Question: I would like to render a Java Swing component, e.g. a JButton, which I also put on a JFrame, to a BufferedImage. This works in general, but with a major drawback: Text anti aliasing, especially "LCD" anti aliasing mode, is not working when rendering to a BufferedImage.
I've put some example code together to demonstrate the problem, but first my system information:
- -
The following example code will create a simple JFrame, put a JButton on it and then renders the JButton to a file "test.png":
'''
public class TextAntiAliasingTest
{
public TextAntiAliasingTest() throws IOException
{
// Create Test-Button which will be rendered to an image
JButton button = new JButton( "The Test-Button" );
button.setSize( 200, 70 );
button.setLocation( 200, 150 );
// Create JFrame
final JFrame frame = new JFrame();
frame.setSize( 800, 600 );
frame.setDefaultCloseOperation( JFrame.EXIT_ON_CLOSE );
frame.setLayout( null );
frame.setLocationRelativeTo( null );
frame.add( button );
// Show JFrame
SwingUtilities.invokeLater( new Runnable() {
@Override public void run() {
frame.setVisible( true );
}
});
// Render JButton to an BufferedImage
BufferedImage image = new BufferedImage( 800, 600, BufferedImage.TYPE_INT_ARGB );
Graphics2D g2d = (Graphics2D)image.getGraphics();
button.paint( g2d );
// Write BufferedImage to a PNG file
ImageIO.write( image, "PNG", new File( "test.png" ) );
}
public static void main( String[] args ) throws Exception
{
UIManager.setLookAndFeel( "com.sun.java.swing.plaf.windows.WindowsLookAndFeel" );
System.setProperty( "awt.useSystemAAFontSettings", "lcd" );
new TextAntiAliasingTest();
}
}
'''
The following image shows the difference between the JButton in the JFrame on screen, and the same rendered JButton in the image file:

Actually there is some text anti aliasing in the image, but not the LCD optimized anti aliasing which is shown on screen in the JFrame (this problem occurs also with the default LookAndFeel, not only with the "WindowsLookAndFeel").
I already tried to explicitely set the RenderingHint for text anti aliasing on the "g2d", the Graphics2D context of the BufferedImage like so:
'''
g2d.setRenderingHint( RenderingHints.KEY_TEXT_ANTIALIASING,
RenderingHints.VALUE_TEXT_ANTIALIAS_LCD_HRGB );
'''
But it had no effect at all.
I urgently need to render the JButton to an image file like it is rendered on screen (this is just an example, actually I need to render some more complex components, which all suffer from that anti aliasing problem) and I hope there is a real solution without any nasty workaround like taking a screenshot or something.
I really appreciate any help - thanks a lot!
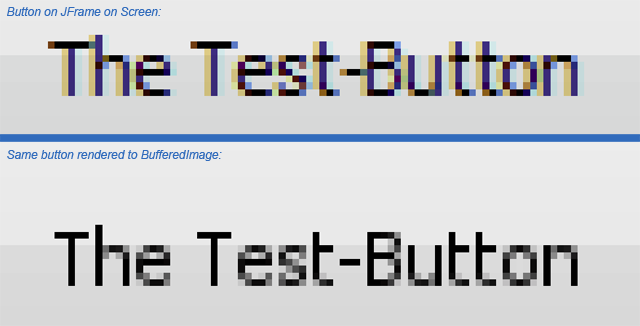
Answer: ## This is a JVM bug
I have encountered the same problem as you. And I have concluded that the problem is indeed with drawing to a translucent bitmap. I'm fairly certain that we're hitting: <URL>
## Workaround
For now I draw into an opaque bitmap and blit it into my destination bitmap. If the background color behind your text is plain, this should work:
'''
private void drawString(String text, int x, int y, Graphics2D g, Color bg){
// Prepare an off-screen image to draw the string to
Rectangle2D bounds = g.getFontMetrics().getStringBounds(text, g);
BufferedImage image = configuration.createCompatibleImage(
(int)(bounds.getWidth() + 1.0f),
(int)(bounds.getHeight() + 1.0f),
Transparency.OPAQUE);
Graphics2D ig = image.createGraphics();
// Fill the background color
ig.setColor(bg);
ig.fillRect(0, 0, image.getWidth(), image.getHeight());
// Draw the string
int x0 = 0;
int y0 = ig.getFontMetrics().getAscent();
ig.setColor(g.getColor());
ig.setRenderingHints(g.getRenderingHints());
ig.setFont(g.getFont());
ig.drawString(text, x0, y0);
ig.dispose();
// Blit the image to the destination
g.drawImage(image, x-x0, y-y0, null);
}
'''
If your background is not a plain color, you'll have to render the text as white on black to a bitmap, 'A'. Then fill another bitmap with your text color 'C'. Then blit that to your destination image, 'D' as: 'D += A*C' or 'D = D*(1-A)+A*C' or some other suitable blending function.